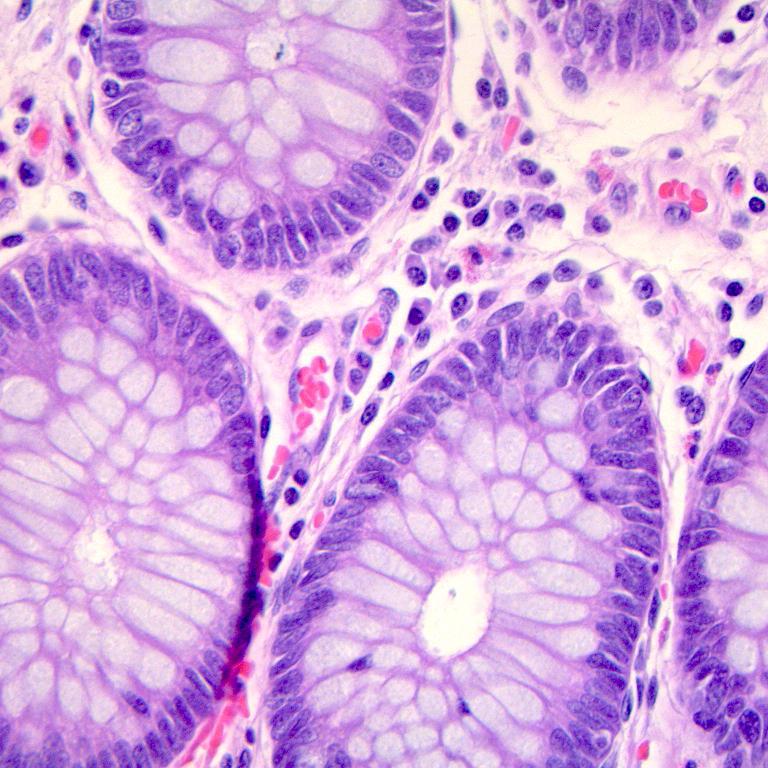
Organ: colon
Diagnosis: benign